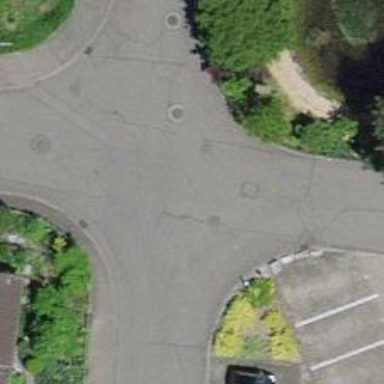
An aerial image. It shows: Residential road.